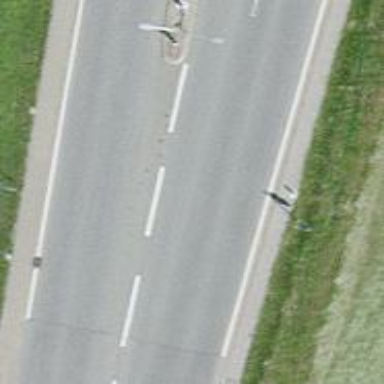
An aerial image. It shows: Secondary road with asphalt surface.